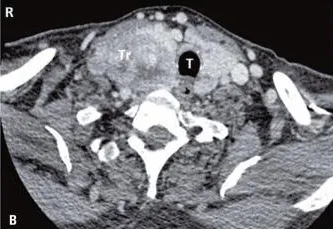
Axial.
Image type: radiology (ct)